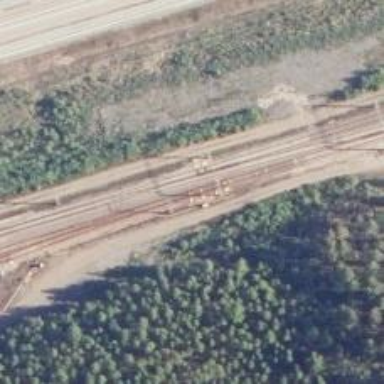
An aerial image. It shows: Railway track with continuous electrified contact lines.